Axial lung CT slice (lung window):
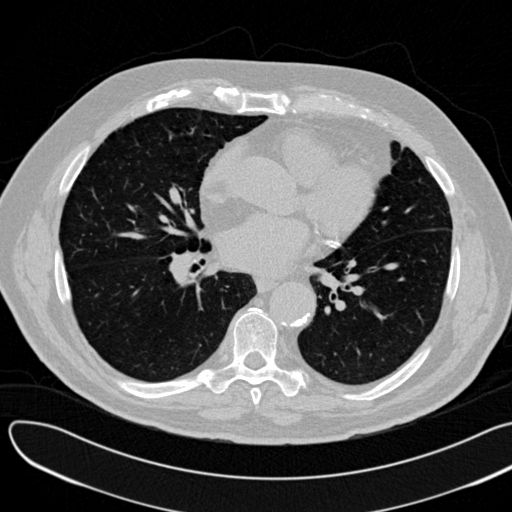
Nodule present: no